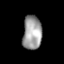
Tissue: lung
Cell type: T cells
Senescence score: 0.2
Nuclear area (px): 635
Mean DAPI intensity: 157.031